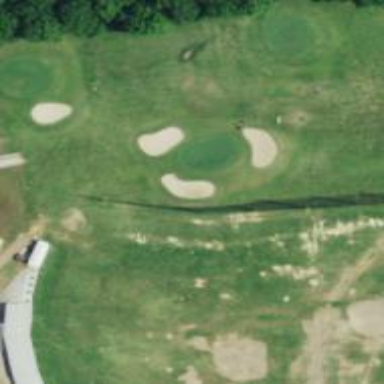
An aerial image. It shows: View of golf hole.